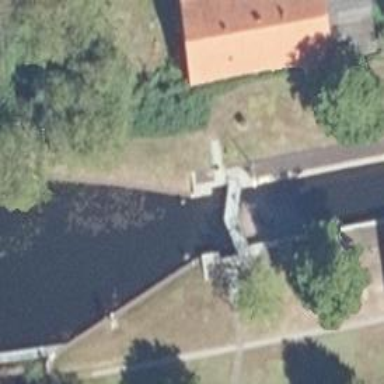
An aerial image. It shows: Canal.